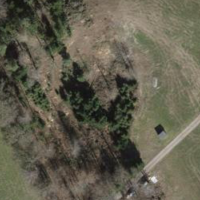
EUNIS habitat code: 44
Species observed at this site:
Sonchus asper